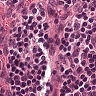
Metastatic tissue present: no